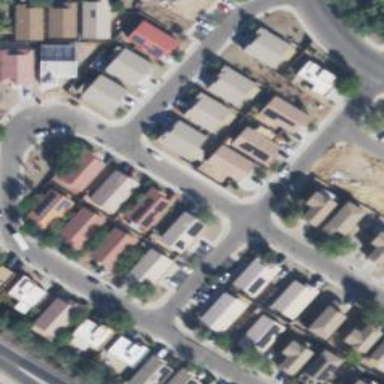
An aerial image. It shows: Residential road.